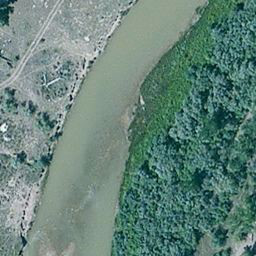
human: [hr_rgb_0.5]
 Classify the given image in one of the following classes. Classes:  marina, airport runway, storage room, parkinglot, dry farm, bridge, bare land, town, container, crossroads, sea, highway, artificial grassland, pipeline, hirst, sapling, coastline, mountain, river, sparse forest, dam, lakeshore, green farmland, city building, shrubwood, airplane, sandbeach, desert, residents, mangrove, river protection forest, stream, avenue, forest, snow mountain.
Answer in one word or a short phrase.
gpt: river